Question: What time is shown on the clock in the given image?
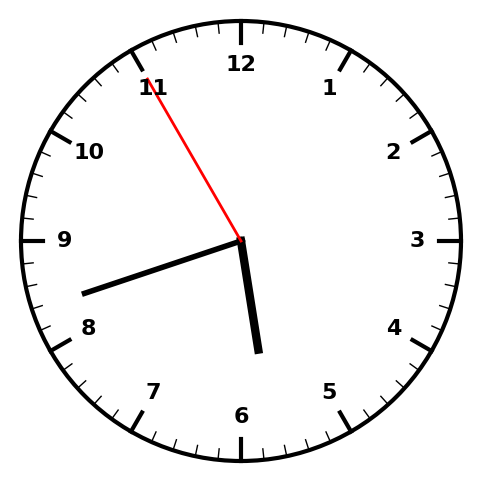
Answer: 05:41:55